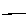
Label: line